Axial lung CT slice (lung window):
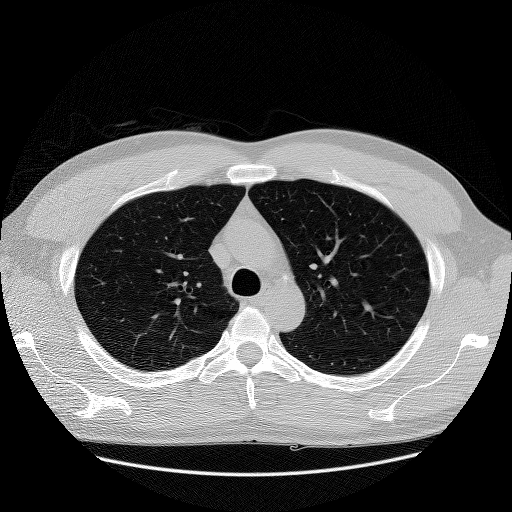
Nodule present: no